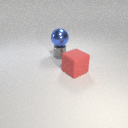
large blue metal sphere above small gray metal cylinder